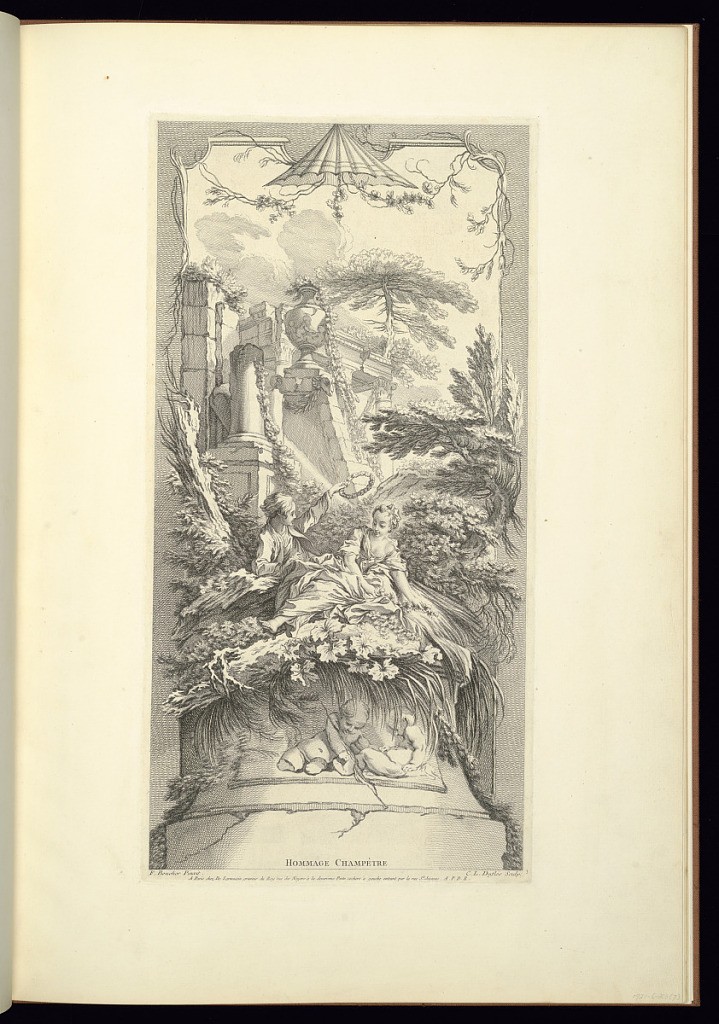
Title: Hommage Champètre
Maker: François Boucher, French, 1703–1770
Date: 1740
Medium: Etching and engraving on white laid paper
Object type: Print
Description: One of five panel designs for a folding screen. The other designs in the series include Rocaille (Rock Garden) etched by Charles Nicolas Cochin ; and Triomphe de Pomone (Triumph of Pomona); Léda; and Triomphe de Priape (Triumph of Priapus) all etched by Claude Duflos the Younger. Vertical panel design with a pagoda motif, top center, an architectural ruin showing the capital of a column, an urn, a broken column, interspersed with garlands and leaves. In the central scene a young man is about to lay a wreath of flowers upon the head of a young woman who is reclining amongst bushes, leaves, and branches. Two putti appear below.